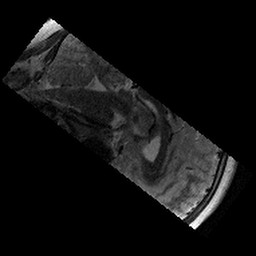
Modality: T2w
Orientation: sagittal
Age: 10
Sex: male
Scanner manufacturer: siemens
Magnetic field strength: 3 T
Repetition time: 9.23 s
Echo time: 0.067 s